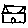
Label: house